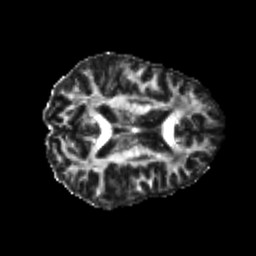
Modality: FA
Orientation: axial
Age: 20
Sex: female
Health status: healthy
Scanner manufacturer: philips
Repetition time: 7.39 s
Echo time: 0.08599 s